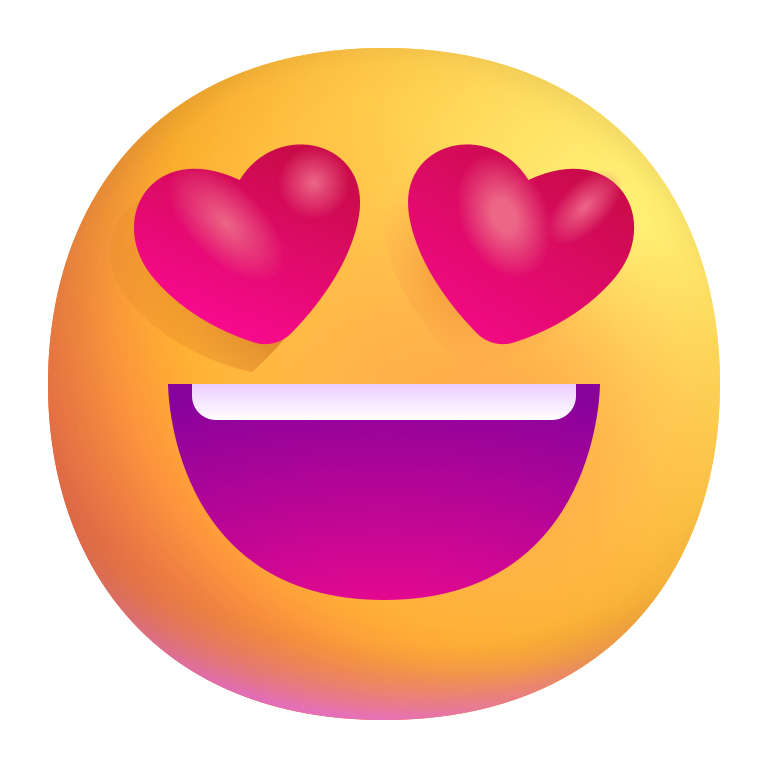
smiling face with heart eyes color